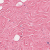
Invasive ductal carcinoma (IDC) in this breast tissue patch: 0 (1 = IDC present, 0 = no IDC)